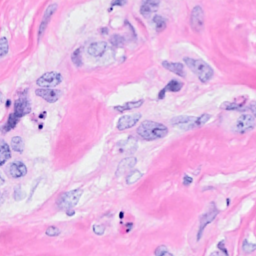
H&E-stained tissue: Breast